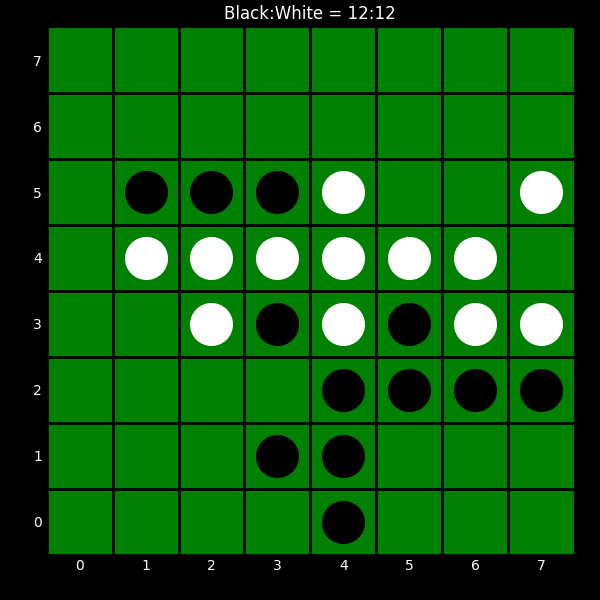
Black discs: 12
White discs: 12